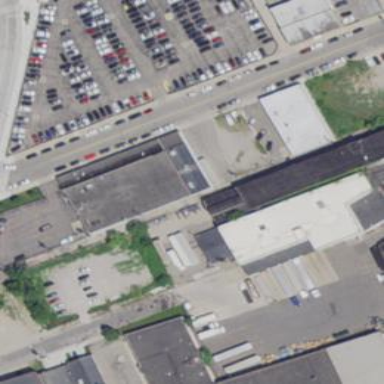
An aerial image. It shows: Commercial building.